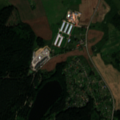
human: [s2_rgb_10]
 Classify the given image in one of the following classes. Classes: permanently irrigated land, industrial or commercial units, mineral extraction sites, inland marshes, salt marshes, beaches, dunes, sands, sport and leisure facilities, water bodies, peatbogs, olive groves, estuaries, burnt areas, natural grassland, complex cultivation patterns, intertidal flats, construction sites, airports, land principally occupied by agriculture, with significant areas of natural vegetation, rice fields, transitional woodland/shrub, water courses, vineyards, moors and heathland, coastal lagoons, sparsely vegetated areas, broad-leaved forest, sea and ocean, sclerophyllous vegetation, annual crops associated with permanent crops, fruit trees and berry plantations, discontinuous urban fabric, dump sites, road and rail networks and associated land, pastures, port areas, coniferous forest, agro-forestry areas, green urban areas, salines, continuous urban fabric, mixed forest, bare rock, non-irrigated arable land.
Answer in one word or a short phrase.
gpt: non-irrigated arable land, complex cultivation patterns, land principally occupied by agriculture, with significant areas of natural vegetation, mixed forest, transitional woodland/shrub